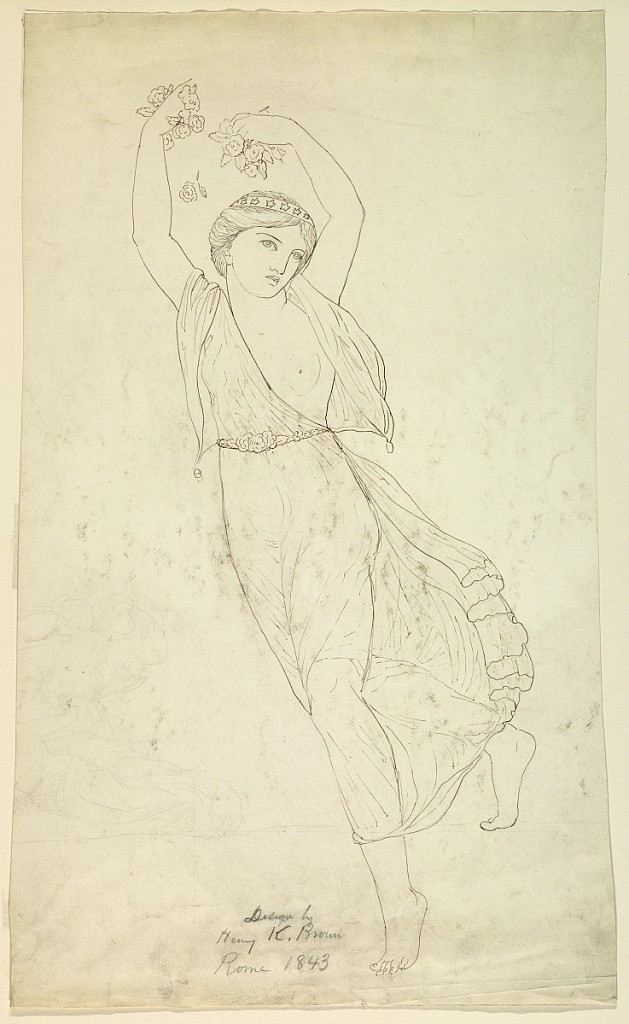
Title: Classical Figure
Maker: Henry Kirke Brown, American, 1814–1886
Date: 1843
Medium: Pen and ink, graphite on paper
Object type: Drawing
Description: Possibly Flora or Spring.  A running female figure in drapery, shown directed toward left with arms raised over head, holding flowers in each hand. At left, a part of a pencil sketch, with a reclining couple and two standing female figures. Verso: Horiztonal composition with two figures, possibly dancers, turned toward left, not entirely shown.